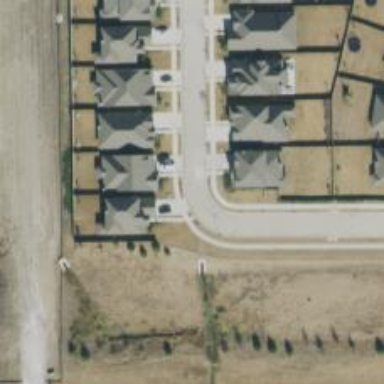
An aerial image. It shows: Residential road with separate sidewalk.